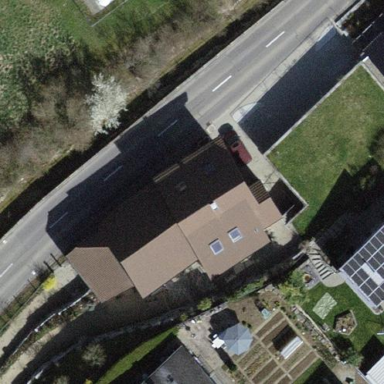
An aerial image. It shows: Building with tile roof.